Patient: sex M, age 54
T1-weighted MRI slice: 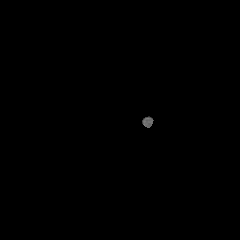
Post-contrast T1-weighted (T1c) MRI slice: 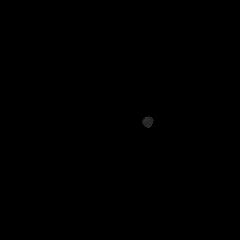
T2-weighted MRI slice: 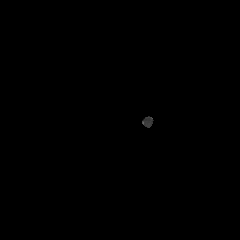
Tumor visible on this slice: no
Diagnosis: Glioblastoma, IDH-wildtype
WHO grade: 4